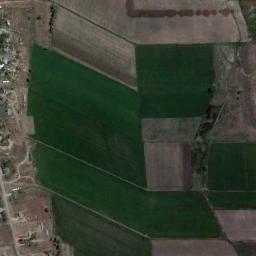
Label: rectangular_farmland